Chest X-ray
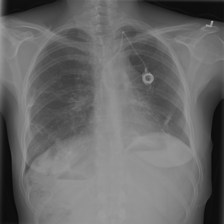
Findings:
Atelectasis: negative
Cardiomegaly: negative
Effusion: negative
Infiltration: negative
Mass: negative
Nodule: negative
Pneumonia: negative
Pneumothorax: positive
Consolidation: negative
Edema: negative
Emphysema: positive
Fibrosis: negative
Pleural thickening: negative
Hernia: negative